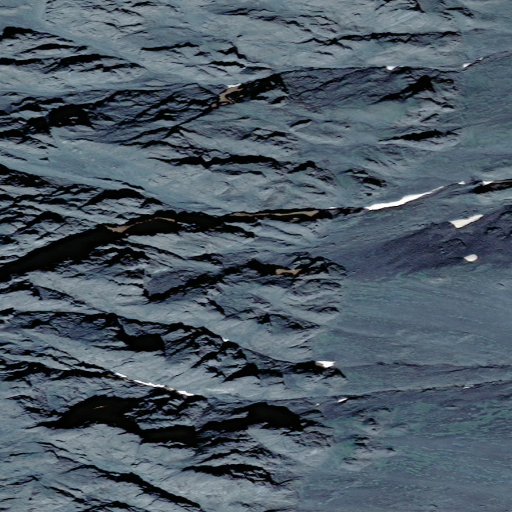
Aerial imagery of mountain in Alaska named Sheep Mountain containing only unknown